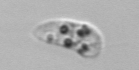
Label: Amoeba